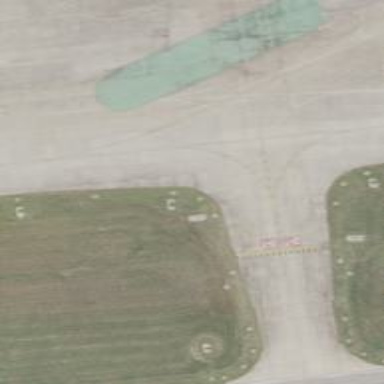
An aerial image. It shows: View of taxiway at the airport.